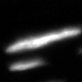
Tissue sample: ovarian
Magnification: 2.5x
Cell type: Ovary cancer cells
Senescence state: senescent